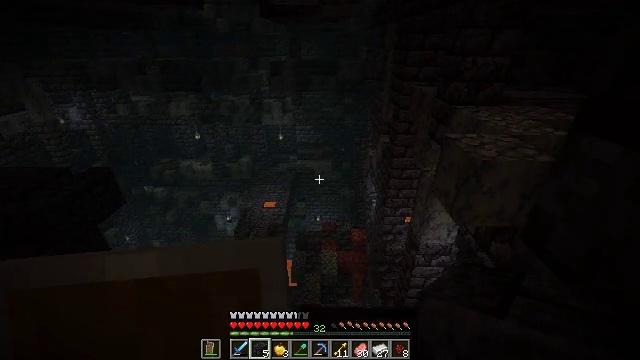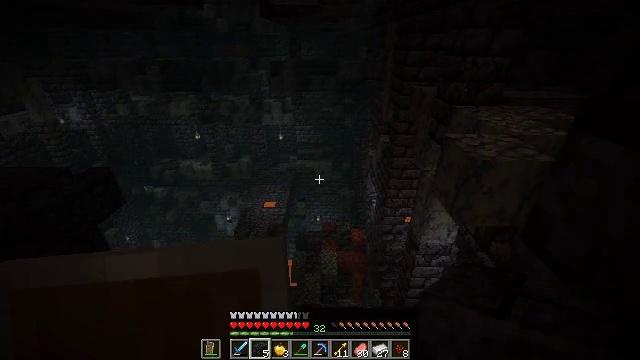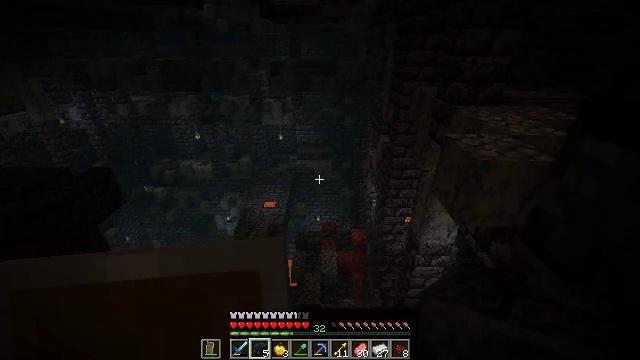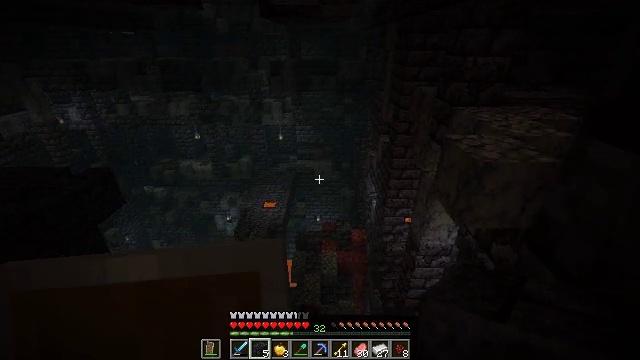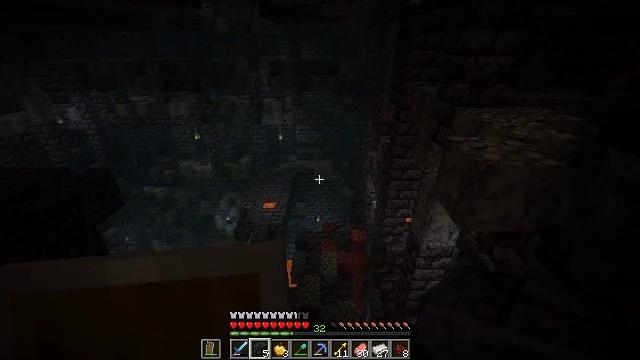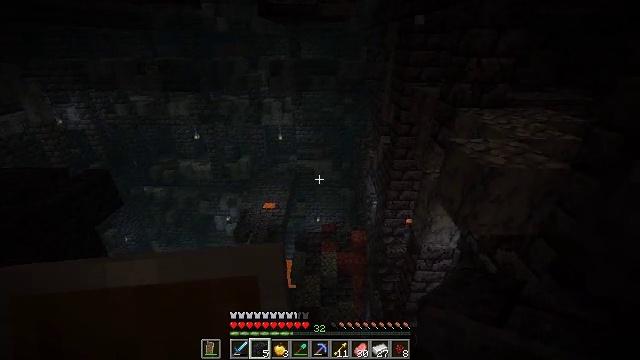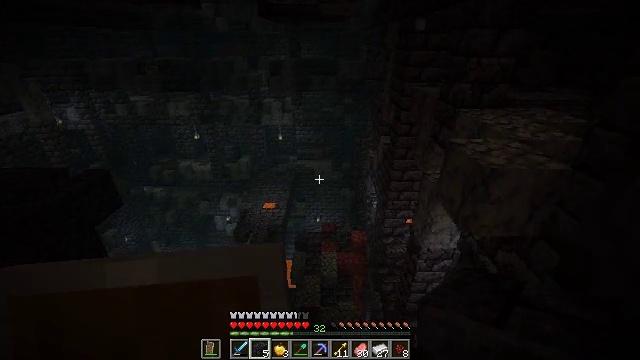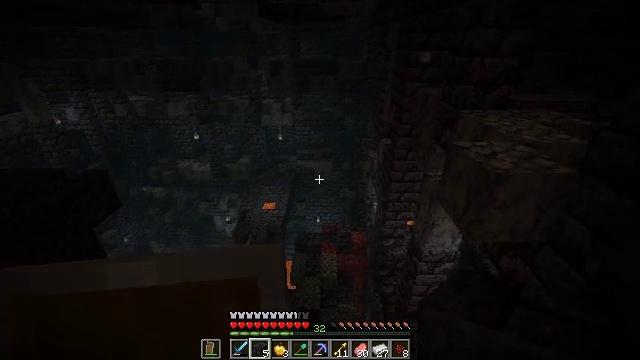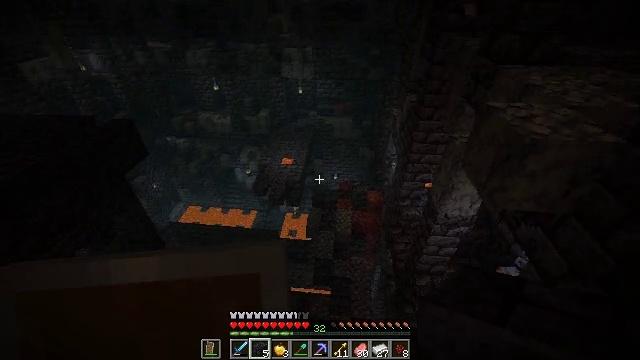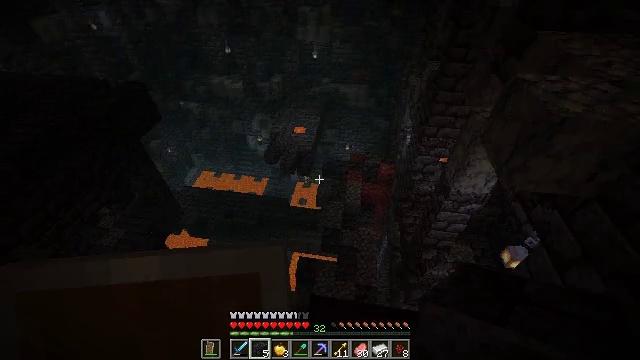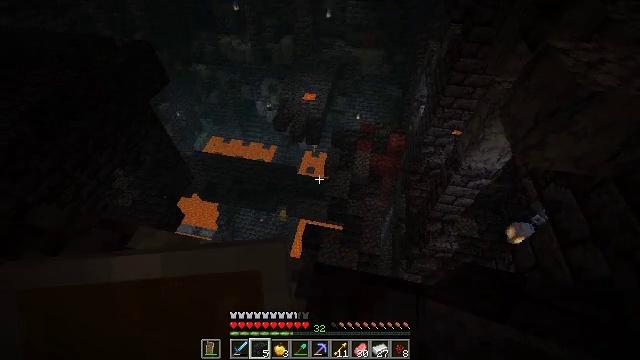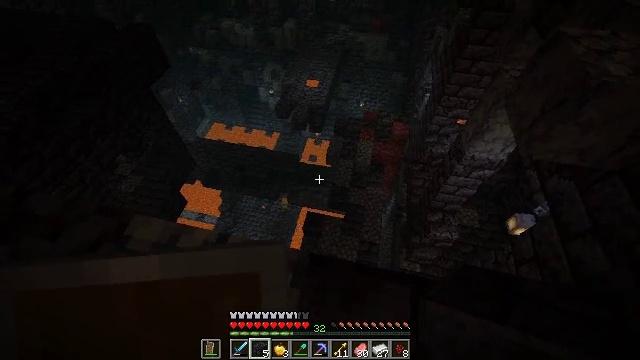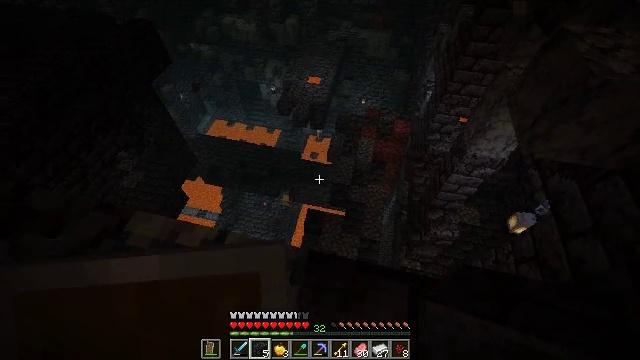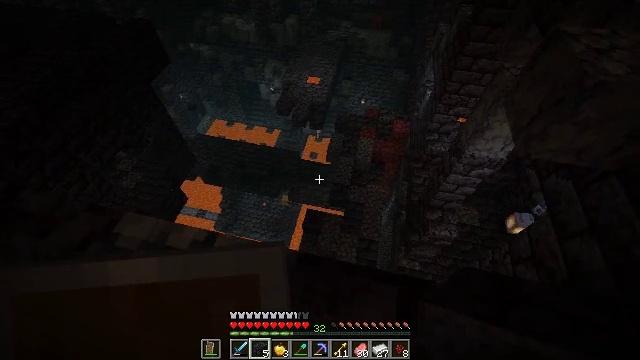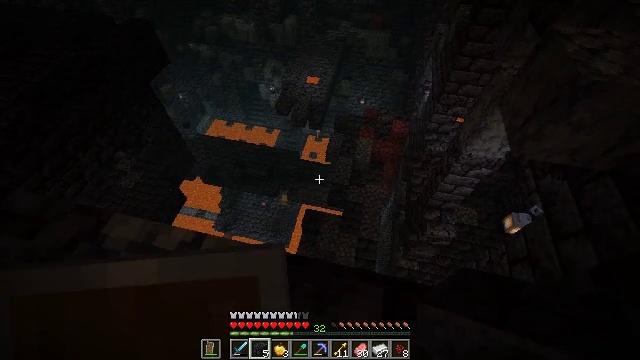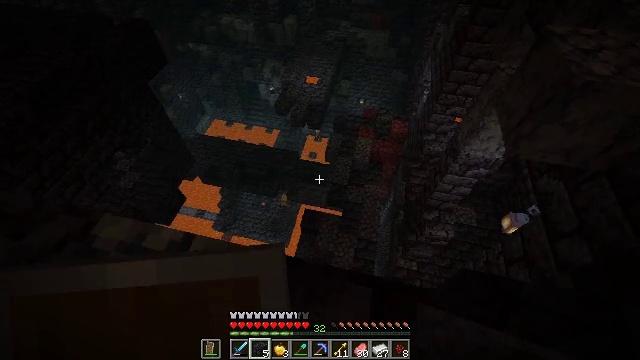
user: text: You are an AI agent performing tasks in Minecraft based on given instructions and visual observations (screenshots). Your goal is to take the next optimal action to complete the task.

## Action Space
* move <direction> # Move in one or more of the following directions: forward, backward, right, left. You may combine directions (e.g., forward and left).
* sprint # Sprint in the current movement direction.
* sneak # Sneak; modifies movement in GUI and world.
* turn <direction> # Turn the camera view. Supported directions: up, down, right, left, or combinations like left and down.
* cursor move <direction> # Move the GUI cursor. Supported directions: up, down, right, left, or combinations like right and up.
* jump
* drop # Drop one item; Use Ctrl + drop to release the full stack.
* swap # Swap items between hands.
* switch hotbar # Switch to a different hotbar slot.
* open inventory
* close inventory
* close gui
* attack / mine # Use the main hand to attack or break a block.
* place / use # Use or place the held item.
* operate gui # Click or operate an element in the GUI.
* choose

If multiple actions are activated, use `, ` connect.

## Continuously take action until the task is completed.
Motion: motion action
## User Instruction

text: Get nether bricks by smelting netherrack.
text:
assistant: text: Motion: sneak
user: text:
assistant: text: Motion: move forward, sneak
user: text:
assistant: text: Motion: move forward, sneak
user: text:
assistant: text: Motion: move forward, sneak
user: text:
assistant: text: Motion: move forward, sneak
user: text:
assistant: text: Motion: move forward, sneak
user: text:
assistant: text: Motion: move forward, sneak
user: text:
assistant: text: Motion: move forward, sneak, turn left and down
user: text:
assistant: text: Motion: sneak, turn left and down
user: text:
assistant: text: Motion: sneak, turn left and down
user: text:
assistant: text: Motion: move right, sneak, turn down
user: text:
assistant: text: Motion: move right, sneak
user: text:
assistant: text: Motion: move right, sneak
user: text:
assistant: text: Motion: move right, sneak
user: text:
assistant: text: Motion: move right, sneak
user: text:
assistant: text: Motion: sneak
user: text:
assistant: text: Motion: sneak
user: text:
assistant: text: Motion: sneak
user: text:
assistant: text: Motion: sneak
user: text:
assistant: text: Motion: sneak
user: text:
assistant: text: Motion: sneak
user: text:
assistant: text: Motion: move forward, sneak
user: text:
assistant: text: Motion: move forward, sneak
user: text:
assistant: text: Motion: move forward, sneak
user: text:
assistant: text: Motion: move forward, sneak
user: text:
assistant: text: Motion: move forward, sneak
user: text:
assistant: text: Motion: sneak
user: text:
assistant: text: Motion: sneak
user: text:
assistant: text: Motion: sneak
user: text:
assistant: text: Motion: sneak